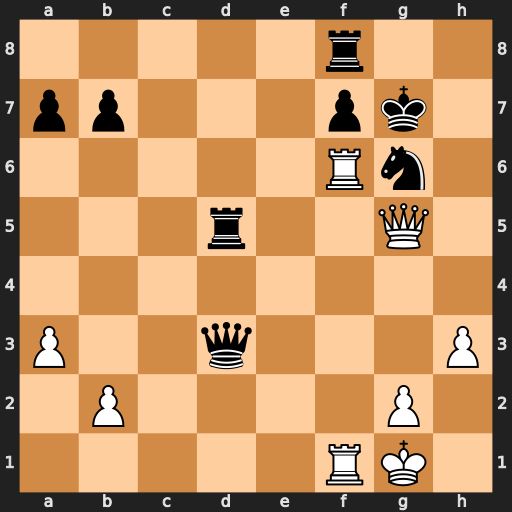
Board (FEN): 5r2/pp3pk1/5Rn1/3r2Q1/8/P2q3P/1P4P1/5RK1
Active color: w
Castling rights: -
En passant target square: -
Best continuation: Rxg6+ Qxg6 Qxd5